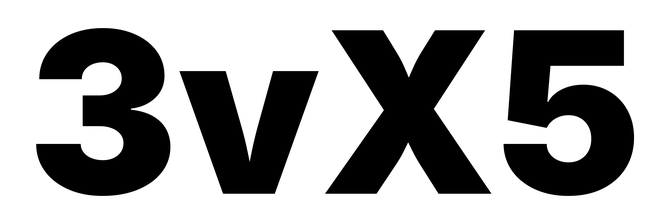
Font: Inter_Black